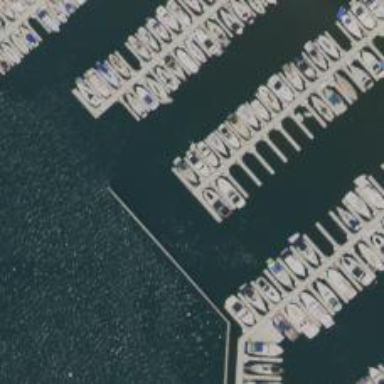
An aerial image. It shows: Man-made pier.